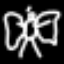
Label: angel